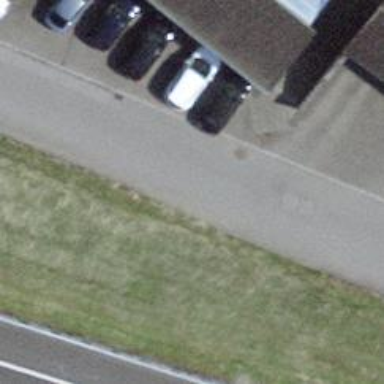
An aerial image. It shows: Asphalt road designated for service vehicles.